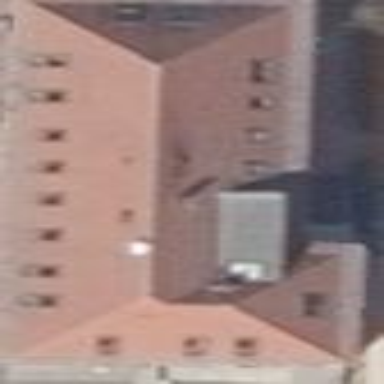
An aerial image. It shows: Kindergarten building.